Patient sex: M
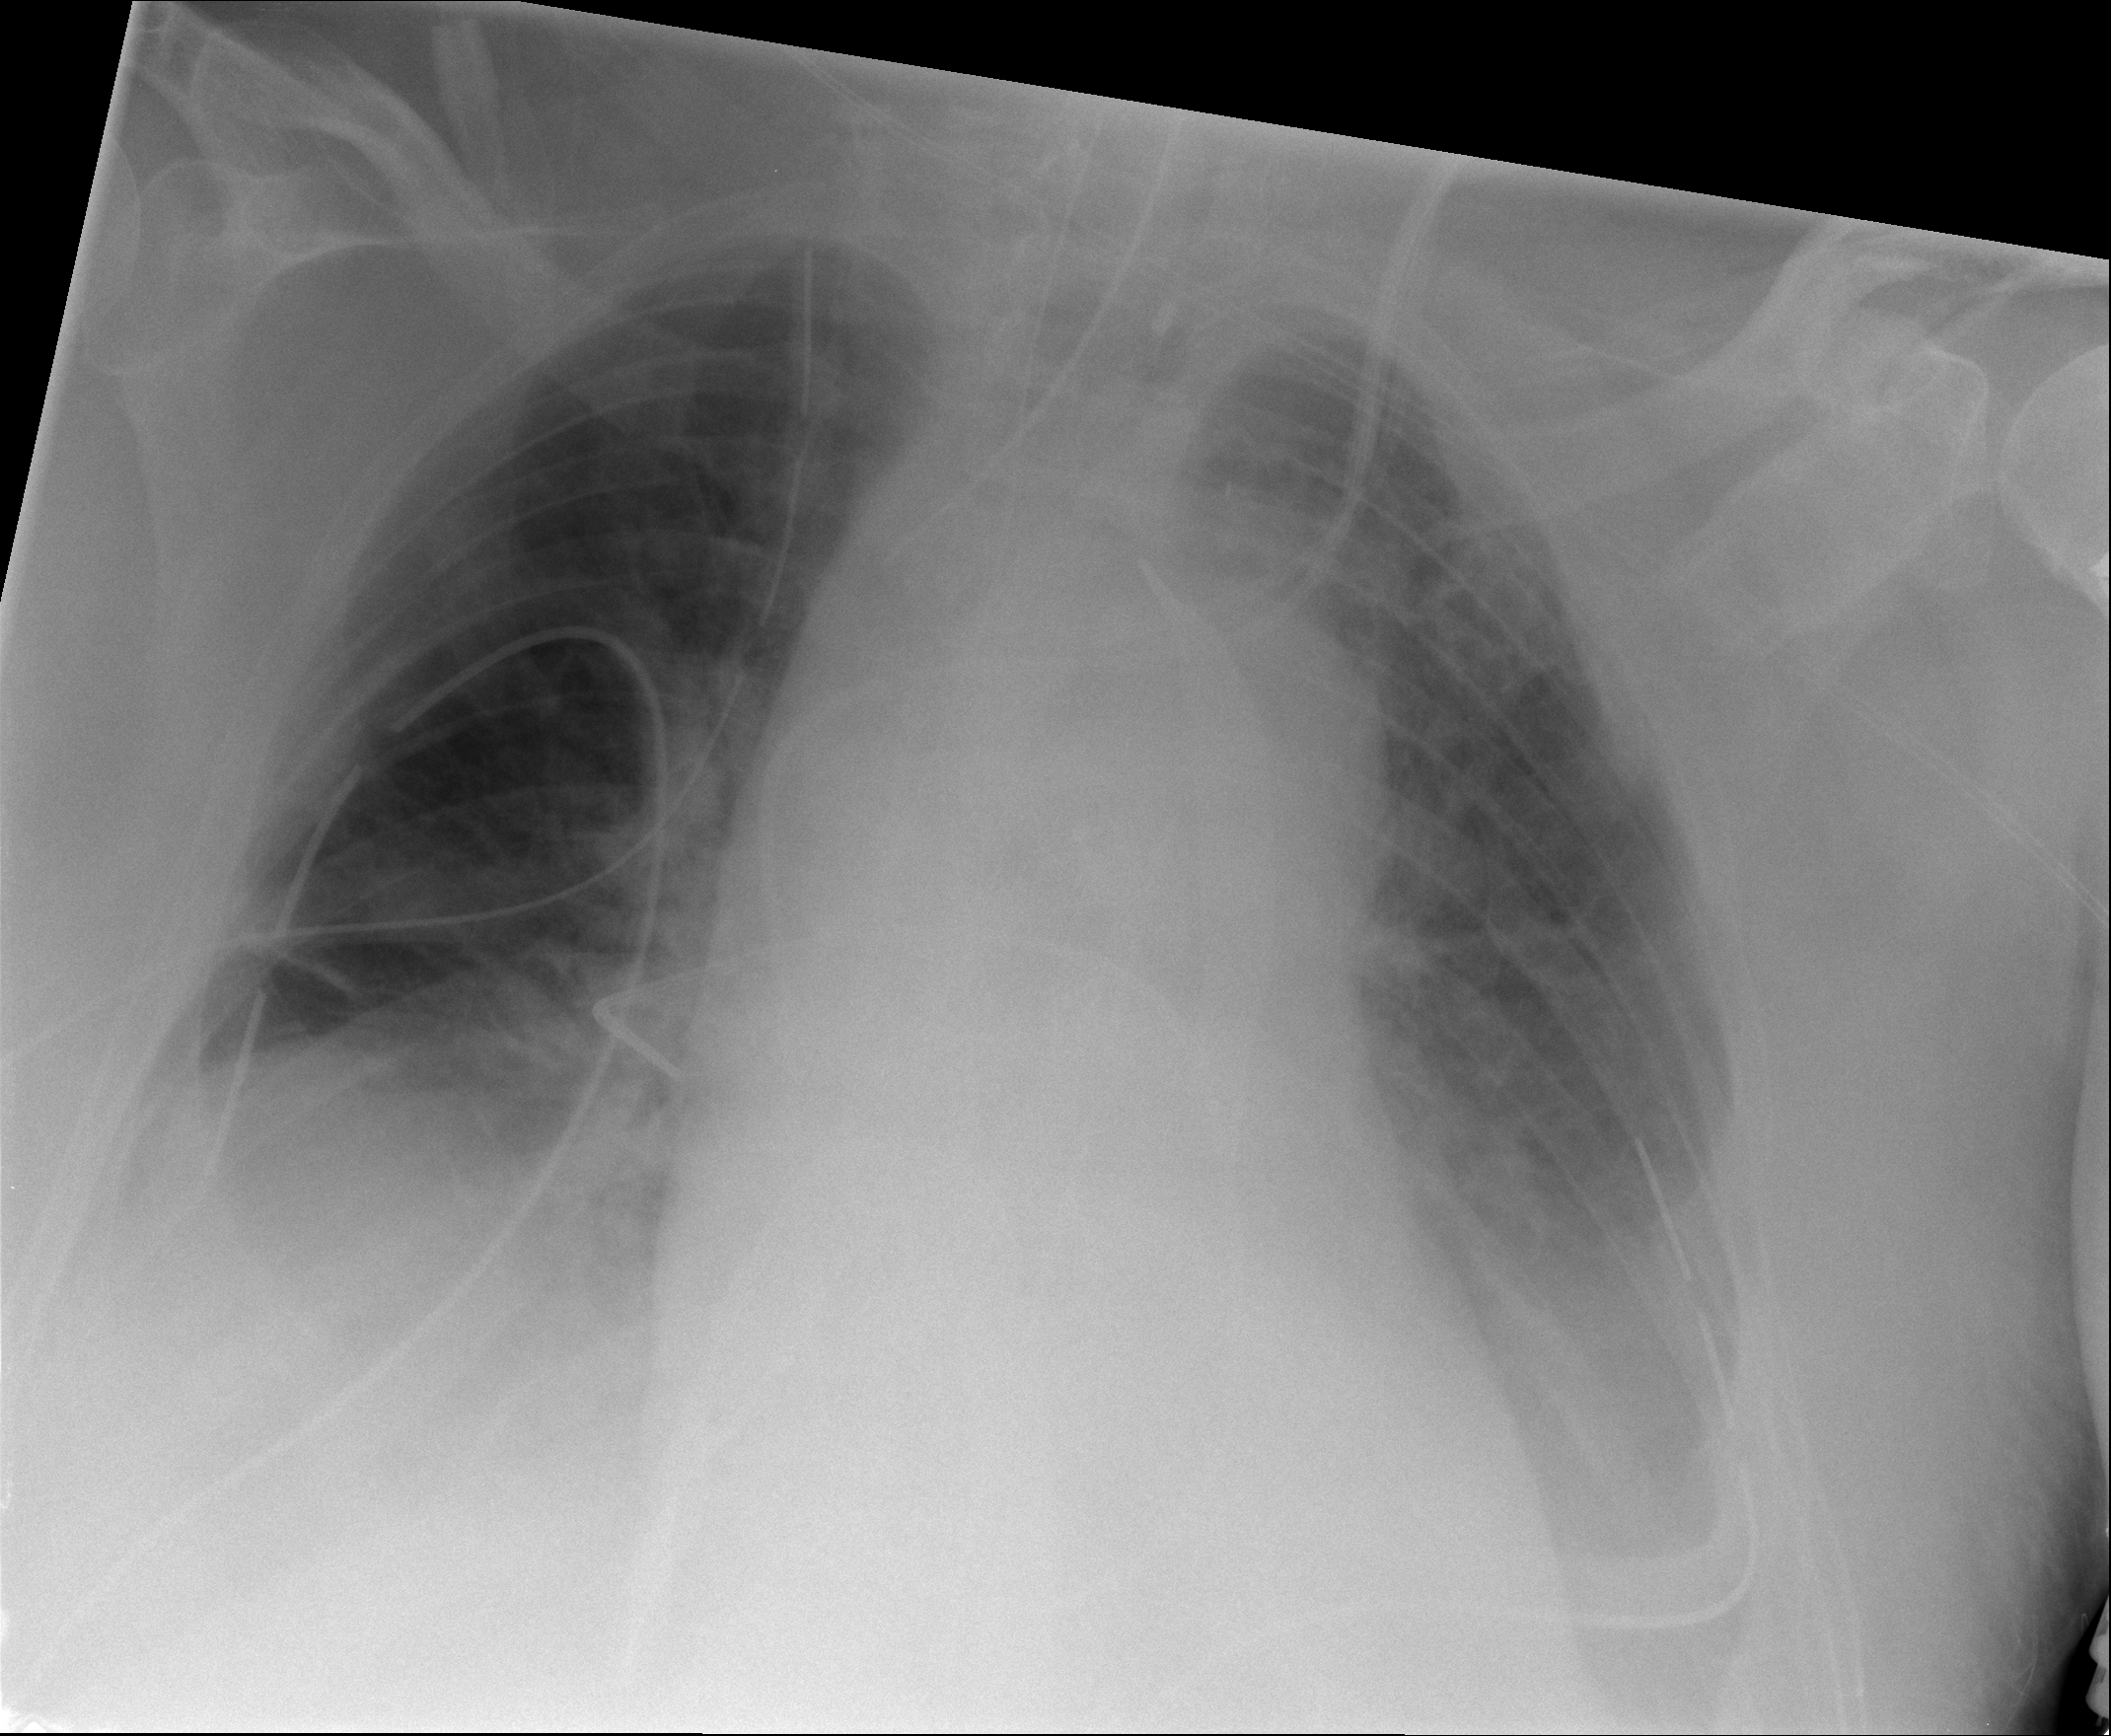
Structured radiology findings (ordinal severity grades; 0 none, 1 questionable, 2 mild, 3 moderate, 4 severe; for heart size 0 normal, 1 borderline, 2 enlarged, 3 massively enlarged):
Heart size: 2
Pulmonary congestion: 2
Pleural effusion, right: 2
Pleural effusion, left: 2
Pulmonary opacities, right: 0
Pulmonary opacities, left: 0
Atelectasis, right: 2
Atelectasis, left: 2